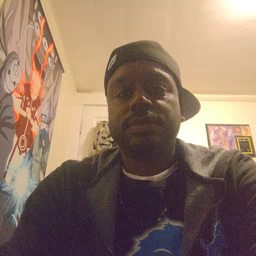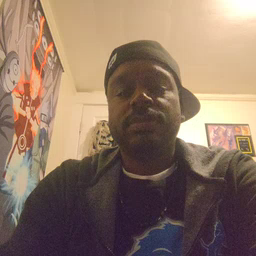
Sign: farm